Question: I have 'UIViewController' and 'UITabBarController'.
'UIViewController' contain 5 buttons and 'UITabBarController' has 5 Tabs.
By tapping first button app shows 'TabBarController' with the first selected tab, second - 'TabBarController' with the second tab and so on...
To prepare this I have used 'Modal-segue' for every button.
Everything works well.
Now I need to create "Home" button (may be programmatically) on 'TabBarController''s 'UINavigationBar', which will execute "Go home view" action.
{see the screenshot below}
1. Initial UIViewController
2. UITabBarController
3. NavigationControllers
4. UIViewControllers
There are TWO modal-segues between and (two buttons - two segues)
In my in UIViewController:
'''
- (void)prepareForSegue:(UIStoryboardSegue *)segue sender:(id)sender
{
AppDelegate *d = (AppDelegate *)[[UIApplication sharedApplication] delegate];
if ([segue.identifier isEqualToString:@"s1"]) {
d.initialTab = 0;
}
else if ([segue.identifier isEqualToString:@"s2"]) {
d.initialTab = 1;
}
}
'''
In my in UITabBarController:
'''
TabController *mainTabController = (TabController *)self;
AppDelegate *d = (AppDelegate *)[[UIApplication sharedApplication] delegate];
[mainTabController setSelectedIndex:d.initialTab];
'''
This is works!
But I need to go back to home-page. So if there is a NavigationController after TabBarController I would like to create a button in NavigationBar.

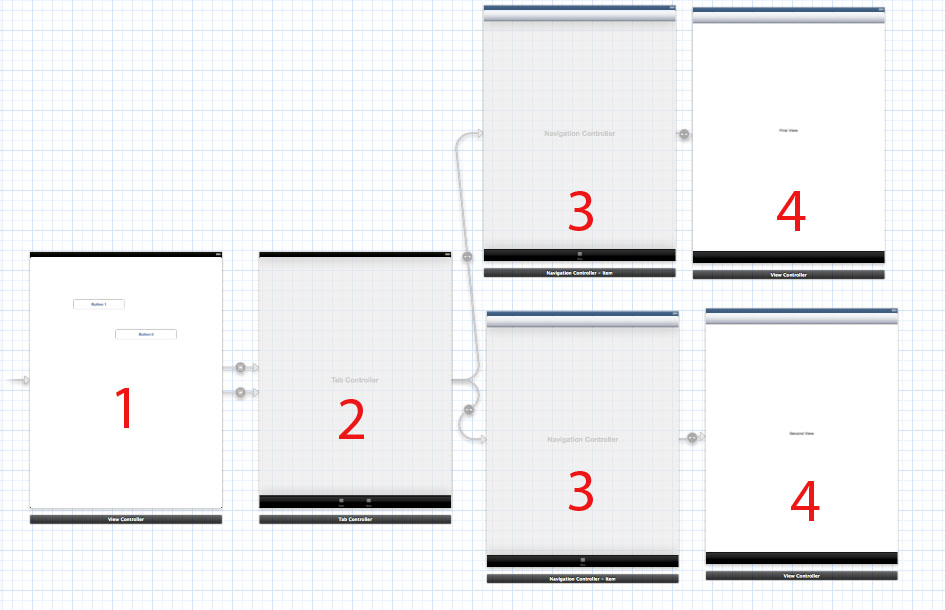
Answer: I suggest you to take a one as a parent.
Then, add your Startup View as a root view of it.

On your main view controller page,
'''
- (void)viewWillAppear:(BOOL)animated
{
self.navigationController.navigationBarHidden = NO;
}
'''
So, it will hide your main navigation. So no need to worry for this internal navigation flow.
And for internal navigation, you have already taken different navigation controllers.
By using code:
'''
[self.parentViewController.navigationController popToRootViewControllerAnimated:YES];
'''
you'll be at root of the application and it will poped out all view controller which were stacked in application.
Hopefully, you'll understand flow & will apply if you feel good.
Enjoy Coding.
Thanks.